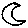
Label: moon